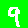
Digit: 9